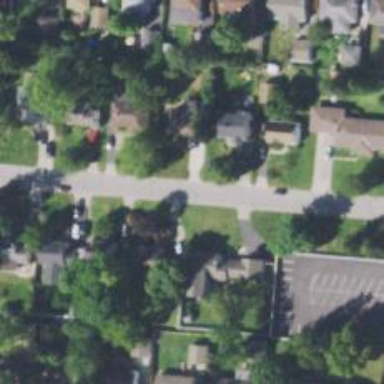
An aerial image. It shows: Residential driveway used as service road.